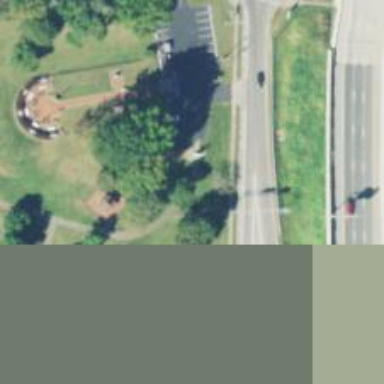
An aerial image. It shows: Historic memorial.